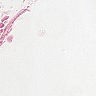
Metastatic tissue present: no